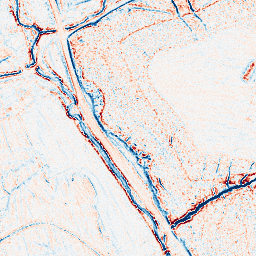
Category: edge_preserving
Decomposition family: anisotropic_diffusion
Decomposition parameters: iterations: 5
kappa: 30
gamma: 0.2
Upsampling method: bspline
Upsampling parameters: scale: 8
Upsampling scale: 8